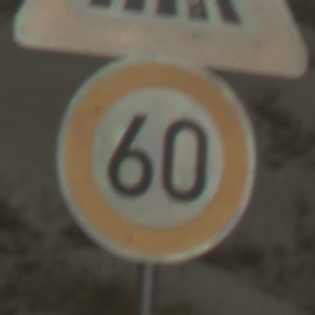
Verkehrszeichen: Geschwindigkeit60
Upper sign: FussgaengerueberwegRechts
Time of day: MorningAfternoon
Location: Outdoor (Beach)
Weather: PartlyCloudy
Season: NotSpecified
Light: Natural